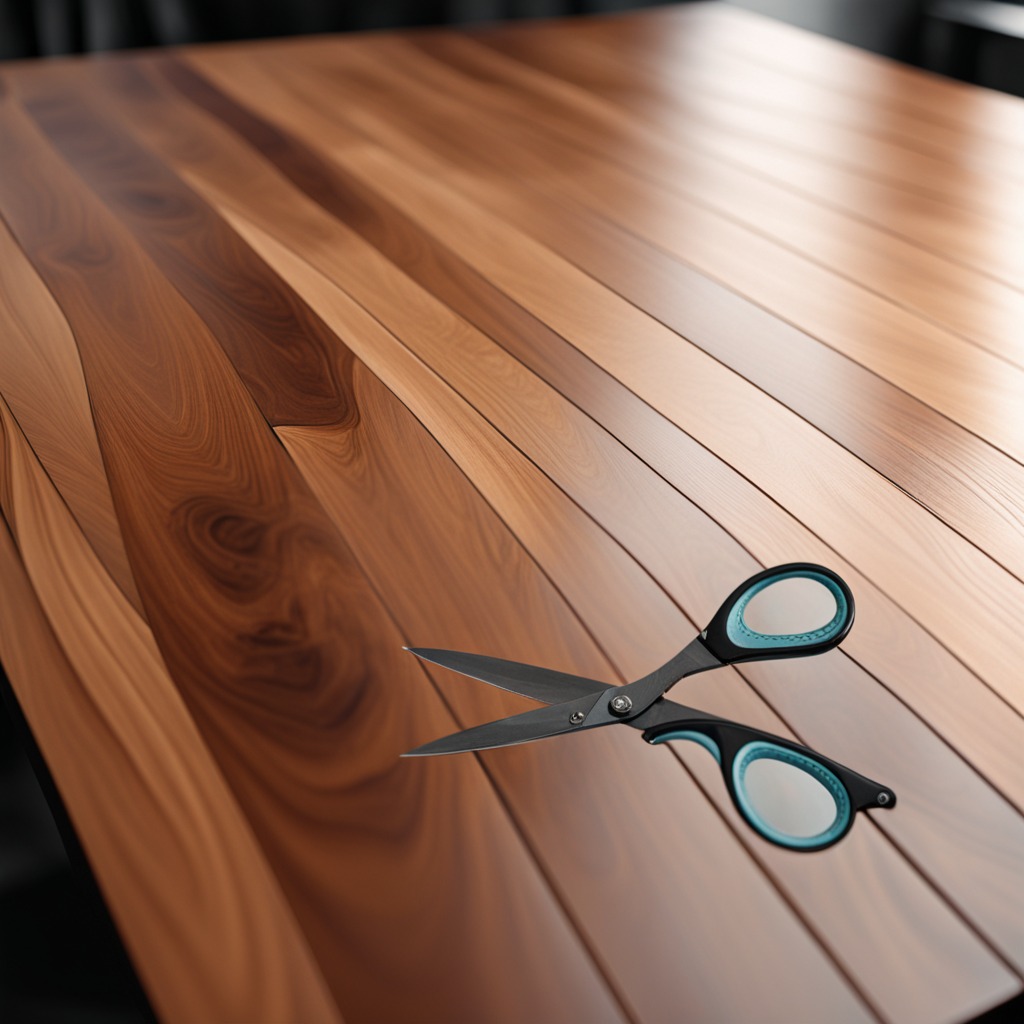
A scissor is lying on the wooden table in a carpentry studio.